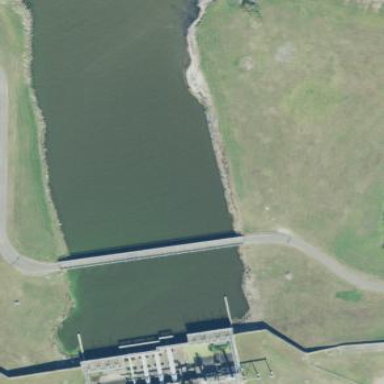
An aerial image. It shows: Dam along waterway.